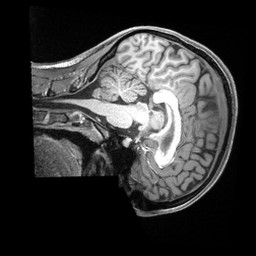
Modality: T1w
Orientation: sagittal
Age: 21
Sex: female
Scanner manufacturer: siemens
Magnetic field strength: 3 T
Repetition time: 2.4 s
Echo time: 0.00226 s